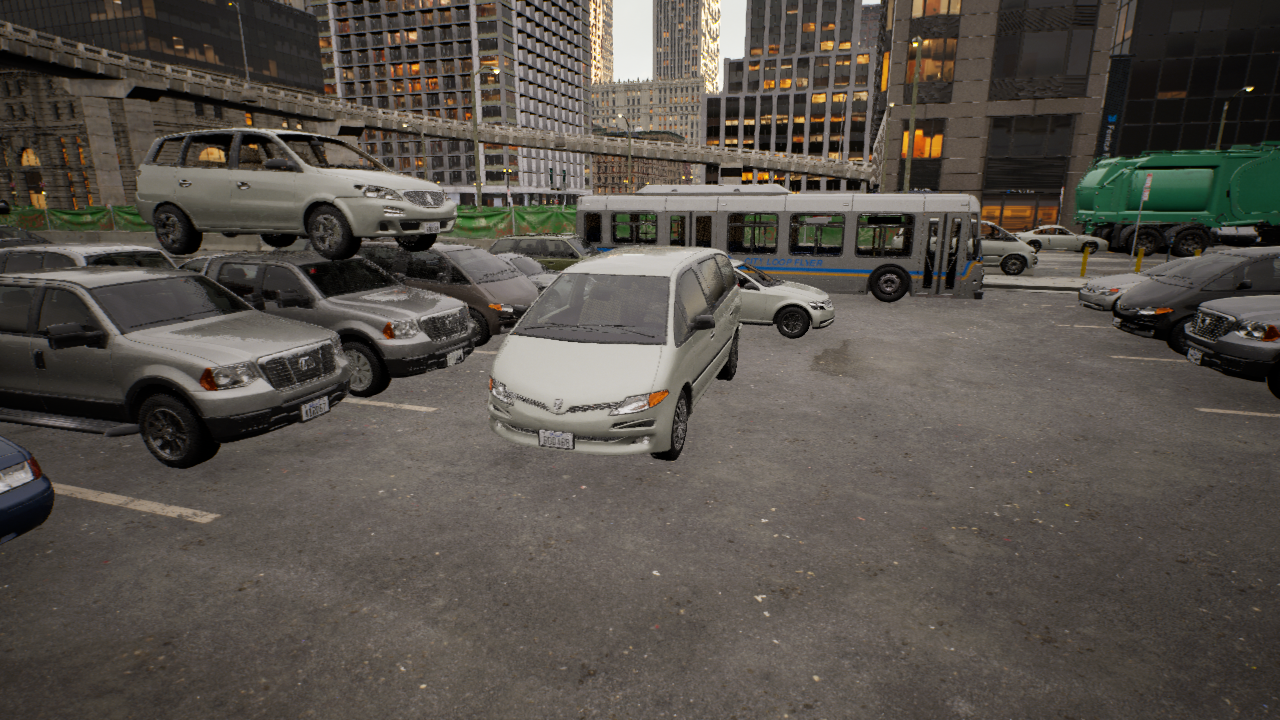
Venue: arterial
Lighting: golden hour
Vehicle rig: minivan